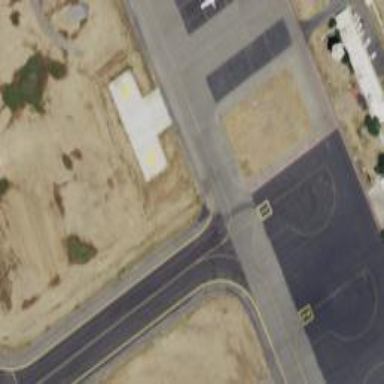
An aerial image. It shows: Apron at the airport.